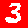
Digit: 3